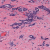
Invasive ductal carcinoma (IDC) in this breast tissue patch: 1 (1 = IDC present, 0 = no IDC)